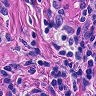
Metastatic tissue present: yes